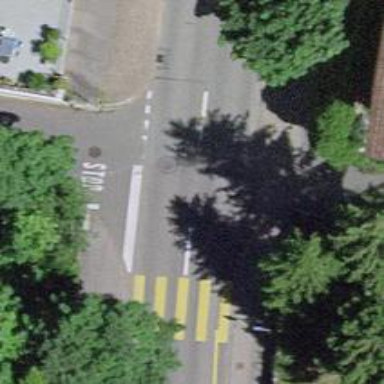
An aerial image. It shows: Road with stop sign.